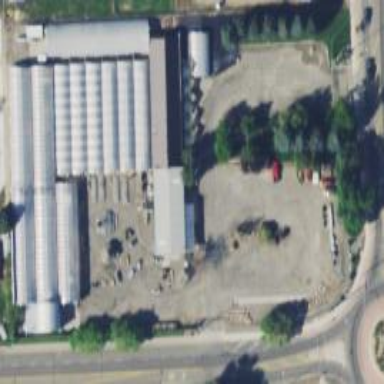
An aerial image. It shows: Plant nursery.